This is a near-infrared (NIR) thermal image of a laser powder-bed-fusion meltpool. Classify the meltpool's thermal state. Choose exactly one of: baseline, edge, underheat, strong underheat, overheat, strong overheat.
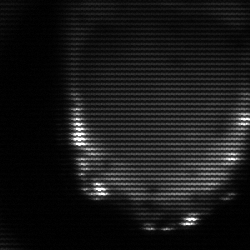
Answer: edge